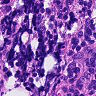
Metastatic tissue present: no